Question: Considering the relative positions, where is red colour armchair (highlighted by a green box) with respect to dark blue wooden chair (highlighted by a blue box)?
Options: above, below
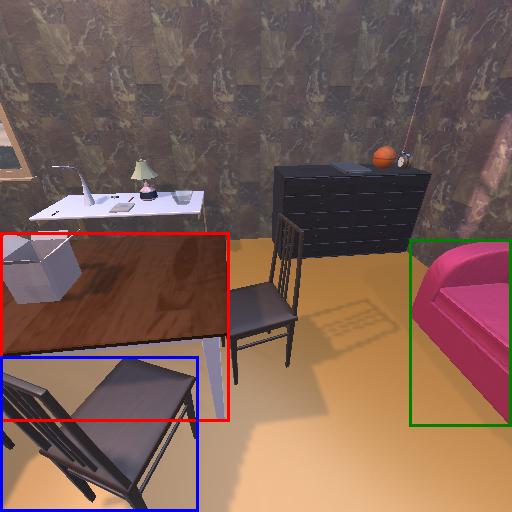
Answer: above